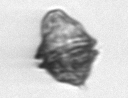
Label: Kryptoperidinium_triquetrum